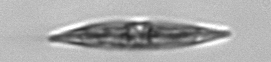
Label: Pleurosigma